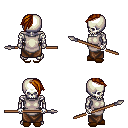
a pixel art fantasy rpg character, male body template, skeleton, white tunic, robe skirt, brunette long mohawk hairstyle, brown slippers, spear, four views (front, back, left, right), 2x2 character sprite sheet, small pixel art, hard edges, no anti-aliasing